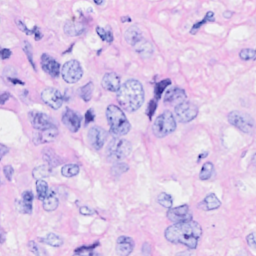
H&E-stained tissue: Breast